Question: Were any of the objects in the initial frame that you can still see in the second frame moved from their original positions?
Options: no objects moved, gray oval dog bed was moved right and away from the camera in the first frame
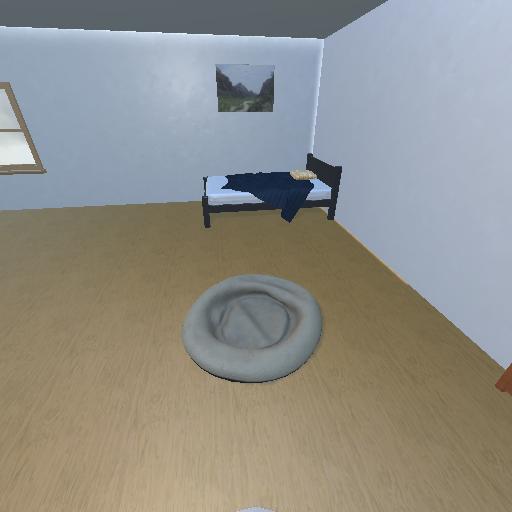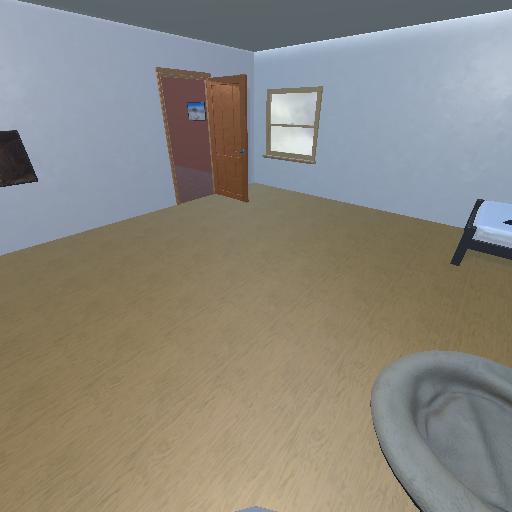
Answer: no objects moved